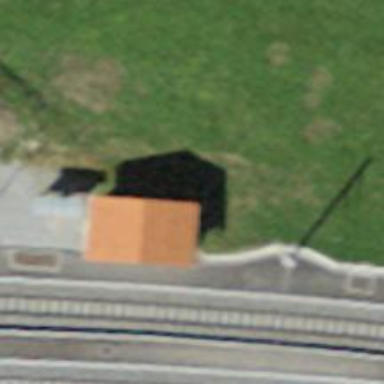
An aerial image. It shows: Railway station that also serves as public transport station.